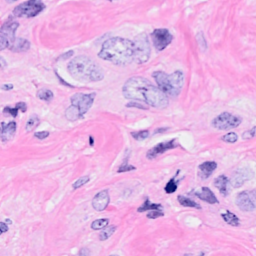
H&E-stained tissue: Breast